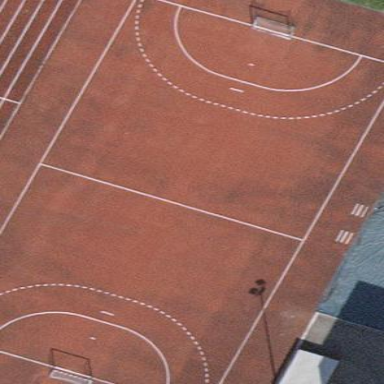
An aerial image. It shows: Handball pitch for leisure land.